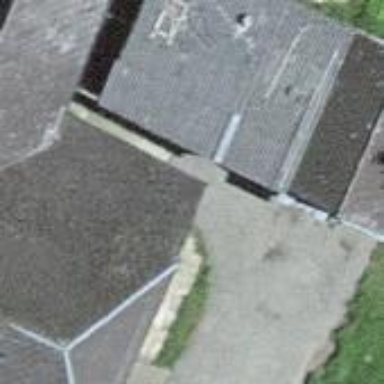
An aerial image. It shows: Garage building.